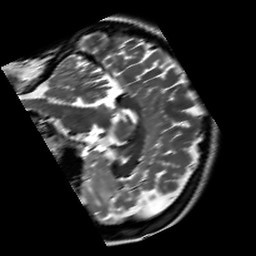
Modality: T2w
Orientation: sagittal
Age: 34
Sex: female
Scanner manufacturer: siemens
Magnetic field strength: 3 T
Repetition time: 7 s
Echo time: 0.09 s